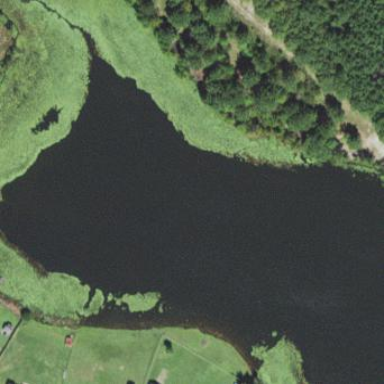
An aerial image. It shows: Serene lake surrounded by nature.